Question: Image of the problem I am referring To:
 I am trying to create an Educational app where users can create classrooms and can give work like assignments, homework and video lectures to their students. I am using Firebase Realtime Database as a BAAS. Everything was working fine until now, When I create a classroom i.e. set a value at a Node under "Classrooms" node, the data from the whole database gets deleted and then a new node under main database called "Classrooms" gets created and then the value of a Classroom object is set there. I am troubleshooting this since 3 days now, have saw simillar questions on stack overflow, but the most of the questions were not having answers, and I tried the answers of those questions having answers, but they didn't work. Please help me, I am stuck due to this problem and am unable to release my app for public usage.
To help with debugging, here is some code that I am using:
'''
createClassroom.setOnClickListener(v -> {
String proposedName = className.getText().toString();
if (proposedName.equals("")) {
//some checks for ensuring proposed name is a valid classroom name
} else {
// Some code which sets the values of Classroom Object (setters)
FirebaseDatabase.getInstance()
.getReference()
.child("Classrooms")
.child(classroom.getId())
.setValue(classroom.toMap())
.addOnSuccessListener(aVoid -> {
updateUserInDb())
.addOnFailureListener(e -> Toast.makeText(context, "Failed Due To " + e.getMessage(), Toast.LENGTH_LONG).show());
}
});
}
'''
I have also tried this using FirebaseDatabase.getInstance().getReference("Classrooms")... method, but it doesn't change anything.
Also, here is the updateUserInDb() method:
'''
private void updateUserInDb() {
String user_id = DataFlowGlobals.user.getId();
FirebaseDatabase.getInstance()
.getReference()
.child("Users")
.child(user_id)
.child("cre")
.child(classroom.getId())
.setValue(classroom.getId())
.addOnSuccessListener(aVoid -> Toast.makeText(context, "Classroom Created Successfully........", Toast.LENGTH_SHORT).show())
.addOnFailureListener(e -> Toast.makeText(context, "Failed due to " + e.getMessage(), Toast.LENGTH_SHORT).show());
finish();
}
'''
Please help as soon as possible, thanks for your help in advance!
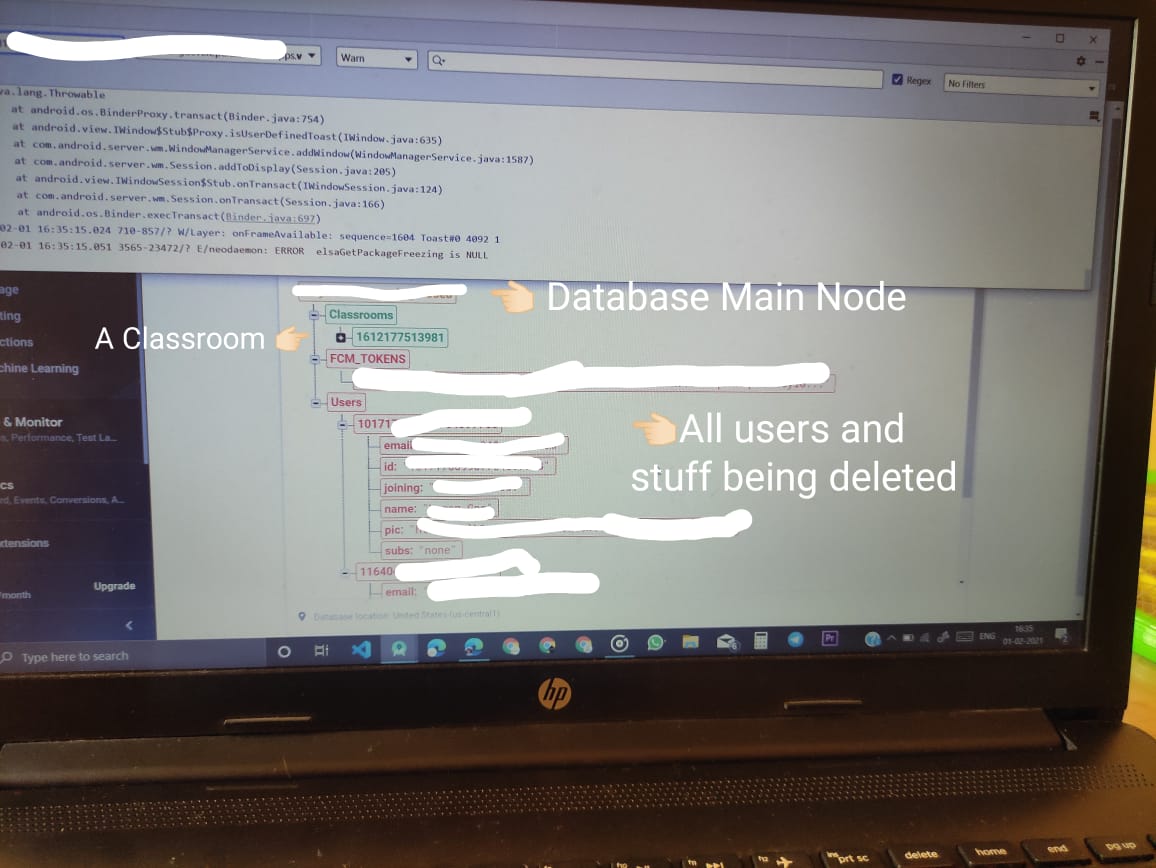
Answer: Yes. You have to get the reference of the database first then you can able perform any option on the child node. like blow
'''
FirebaseDatabase.getInstance()
.getReference("Classrooms")
.child(classroom.getId())
.setValue(classroom.toMap())
.addOnSuccessListener(aVoid -> {
updateUserInDb())
.addOnFailureListener(e -> Toast.makeText(context, "Failed Due To " + e.getMessage(), Toast.LENGTH_LONG).show());
'''
I hope this will help you to solve your issue.
Happy coding...